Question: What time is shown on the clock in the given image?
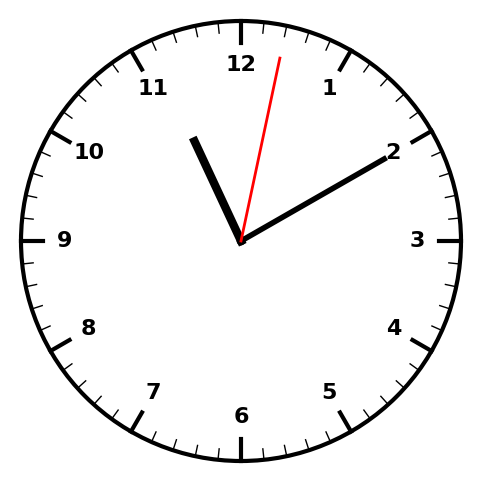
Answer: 11:10:02